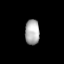
Tissue: lung
Cell type: Myeloid cells
Senescence score: 0.7666
Nuclear area (px): 354
Mean DAPI intensity: 175.435